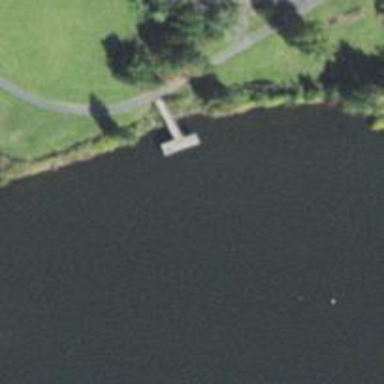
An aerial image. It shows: Man-made pier.